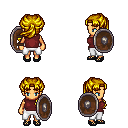
a pixel art fantasy rpg character, female body template, human, tanned skin, maroon sleeveless shirt, white pants, blonde princess hairstyle, ghillies, shield, four views (front, back, left, right), 2x2 character sprite sheet, small pixel art, hard edges, no anti-aliasing